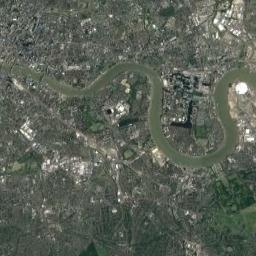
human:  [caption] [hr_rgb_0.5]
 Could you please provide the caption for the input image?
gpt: A light green river is stretching across the green ground .

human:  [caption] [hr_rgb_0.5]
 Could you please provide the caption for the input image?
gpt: The yellow river with a winding bank goes through the mountainous area and some residential areas .

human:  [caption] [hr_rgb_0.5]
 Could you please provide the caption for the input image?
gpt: There are many trees around the river .

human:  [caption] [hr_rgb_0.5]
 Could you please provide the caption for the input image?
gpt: The river goes through houses and trees .

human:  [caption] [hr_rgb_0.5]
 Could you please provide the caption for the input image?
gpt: There are many buildings and brown trees near the river .